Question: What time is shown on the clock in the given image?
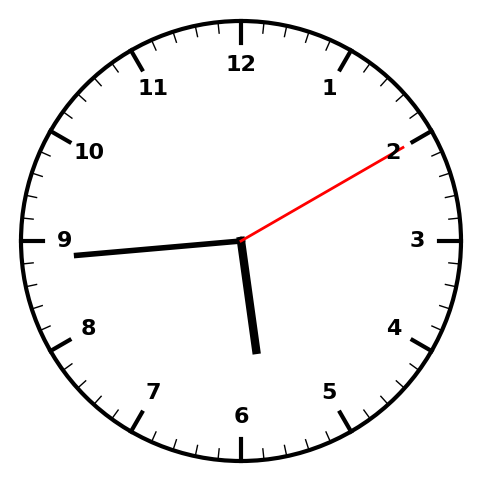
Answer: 05:44:10